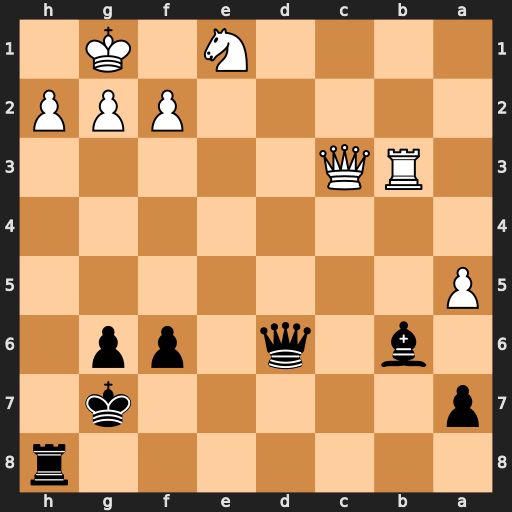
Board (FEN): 7r/p5k1/1b1q1pp1/P7/8/1RQ5/5PPP/4N1K1
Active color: b
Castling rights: -
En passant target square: -
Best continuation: Qxh2+ Kf1 Qh1+ Ke2 Re8+